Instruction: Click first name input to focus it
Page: traveler
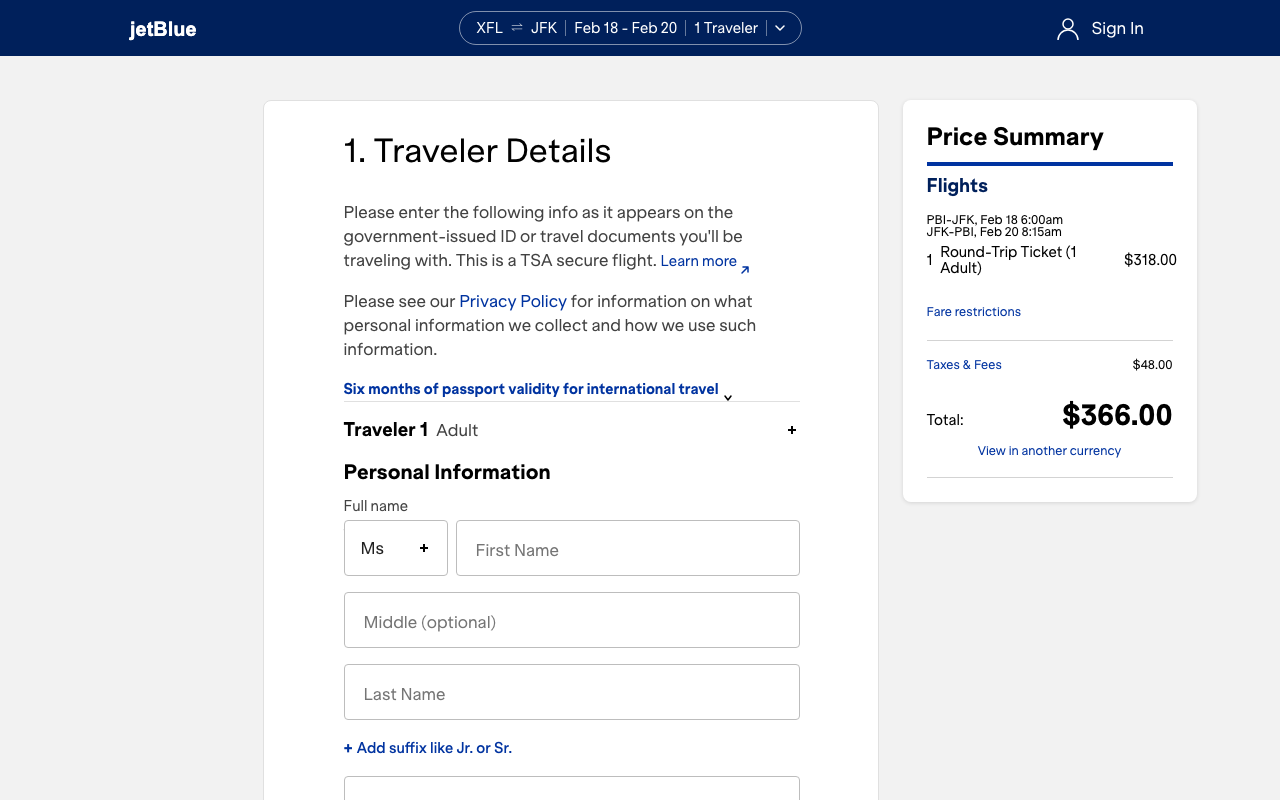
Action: click